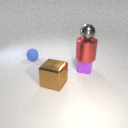
small purple rubber cube below large red metal cylinder